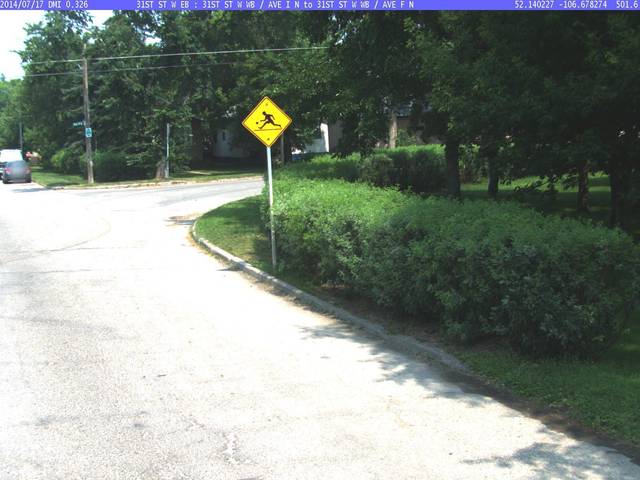
Region: Canada
Coordinates: 52.14, -106.678